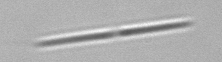
Label: pennate_Pseudo-nitzschia